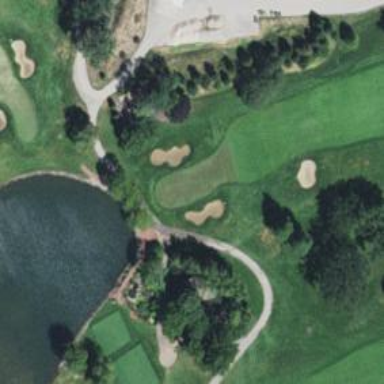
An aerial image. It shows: Well-maintained path designated for golf carts.